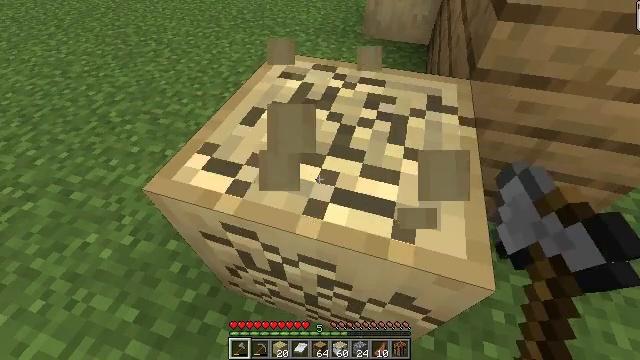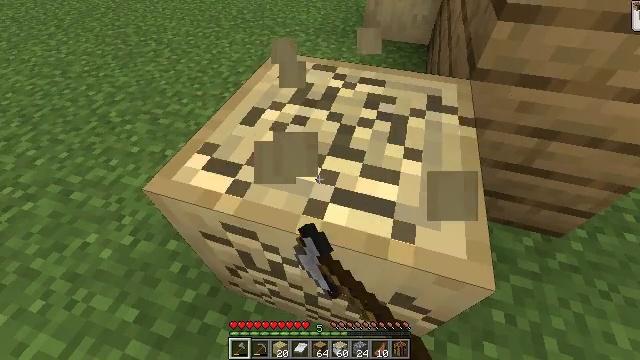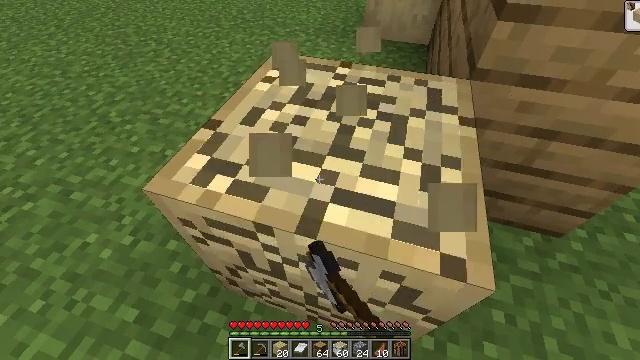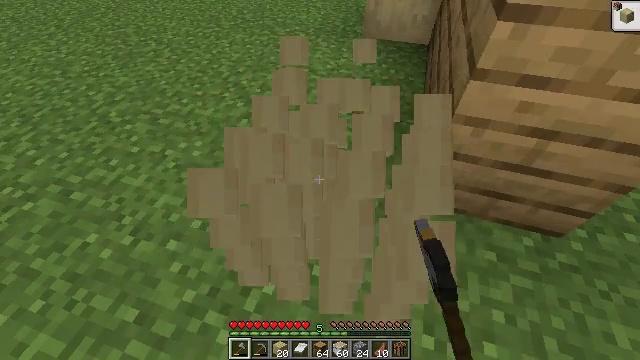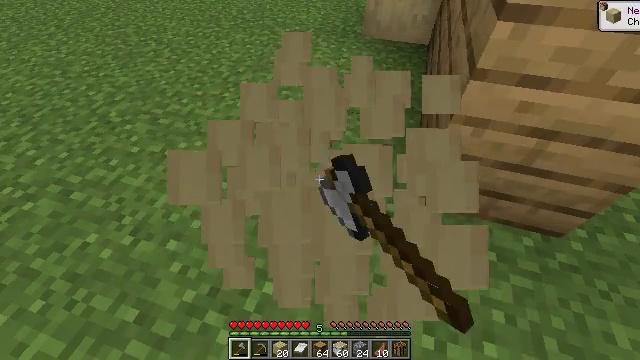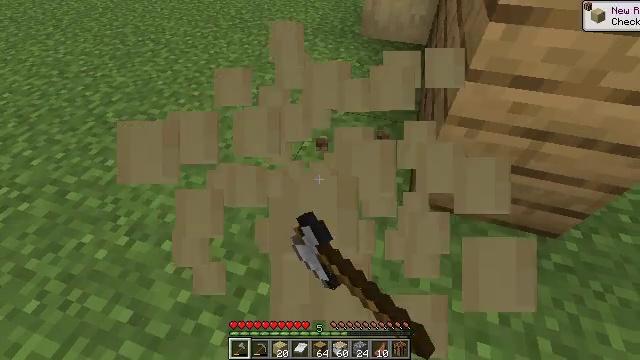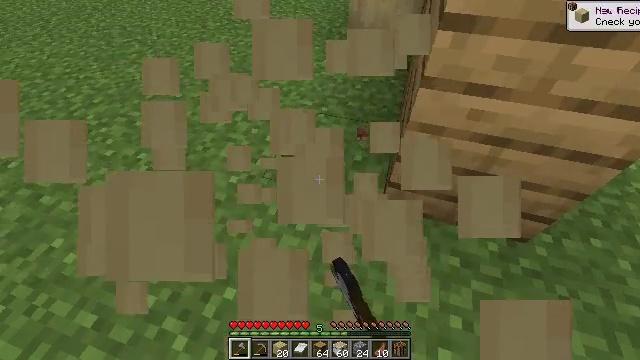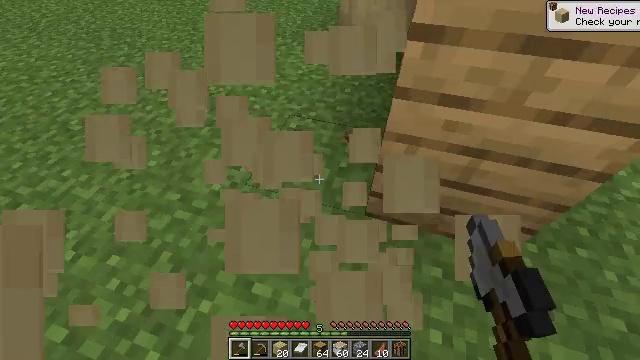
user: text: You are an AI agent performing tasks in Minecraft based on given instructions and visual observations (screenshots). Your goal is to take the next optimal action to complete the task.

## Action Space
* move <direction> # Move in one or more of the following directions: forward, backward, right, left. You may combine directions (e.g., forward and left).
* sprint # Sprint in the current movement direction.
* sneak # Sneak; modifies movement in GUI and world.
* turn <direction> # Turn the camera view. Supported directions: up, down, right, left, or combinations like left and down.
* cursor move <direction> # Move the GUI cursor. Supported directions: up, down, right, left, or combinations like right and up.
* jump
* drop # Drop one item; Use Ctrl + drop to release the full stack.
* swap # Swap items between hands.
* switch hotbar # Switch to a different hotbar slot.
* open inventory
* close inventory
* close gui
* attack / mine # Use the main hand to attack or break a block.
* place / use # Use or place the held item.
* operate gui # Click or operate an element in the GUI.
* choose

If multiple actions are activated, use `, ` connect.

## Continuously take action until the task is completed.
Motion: motion action
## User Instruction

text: Harvest the stripped birch log.
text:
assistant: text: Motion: attack / mine
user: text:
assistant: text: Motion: attack / mine
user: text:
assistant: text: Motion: attack / mine
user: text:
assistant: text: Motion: attack / mine
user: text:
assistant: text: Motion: move right, attack / mine
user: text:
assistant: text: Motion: move right, attack / mine
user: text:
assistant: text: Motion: move forward and move right, attack / mine
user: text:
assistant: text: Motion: attack / mine